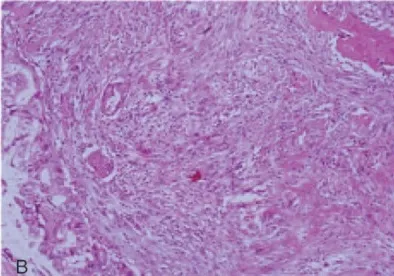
(B) HE x100: adenocarcinoma composed of moderately differentiated dysmorphic and proliferating pancreatic duct-like structure. Spindle cells in the osteosarcoma region were obviously dysmorphic. Pathological mitotic and neoplastic osteogenesis was observed.
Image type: pathology (h&e)